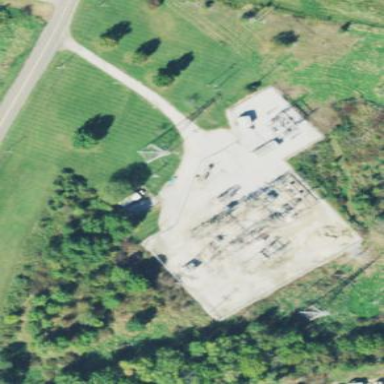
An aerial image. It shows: Fence surrounds transmission level power substation.